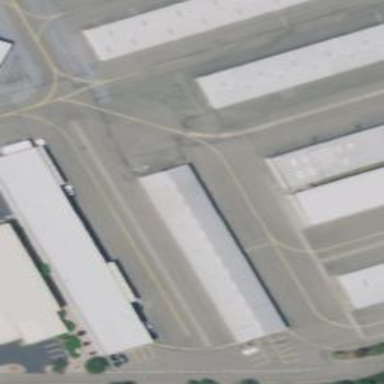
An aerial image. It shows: Hangar located at airport.